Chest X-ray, AP view. Patient: 54 years old, sex M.
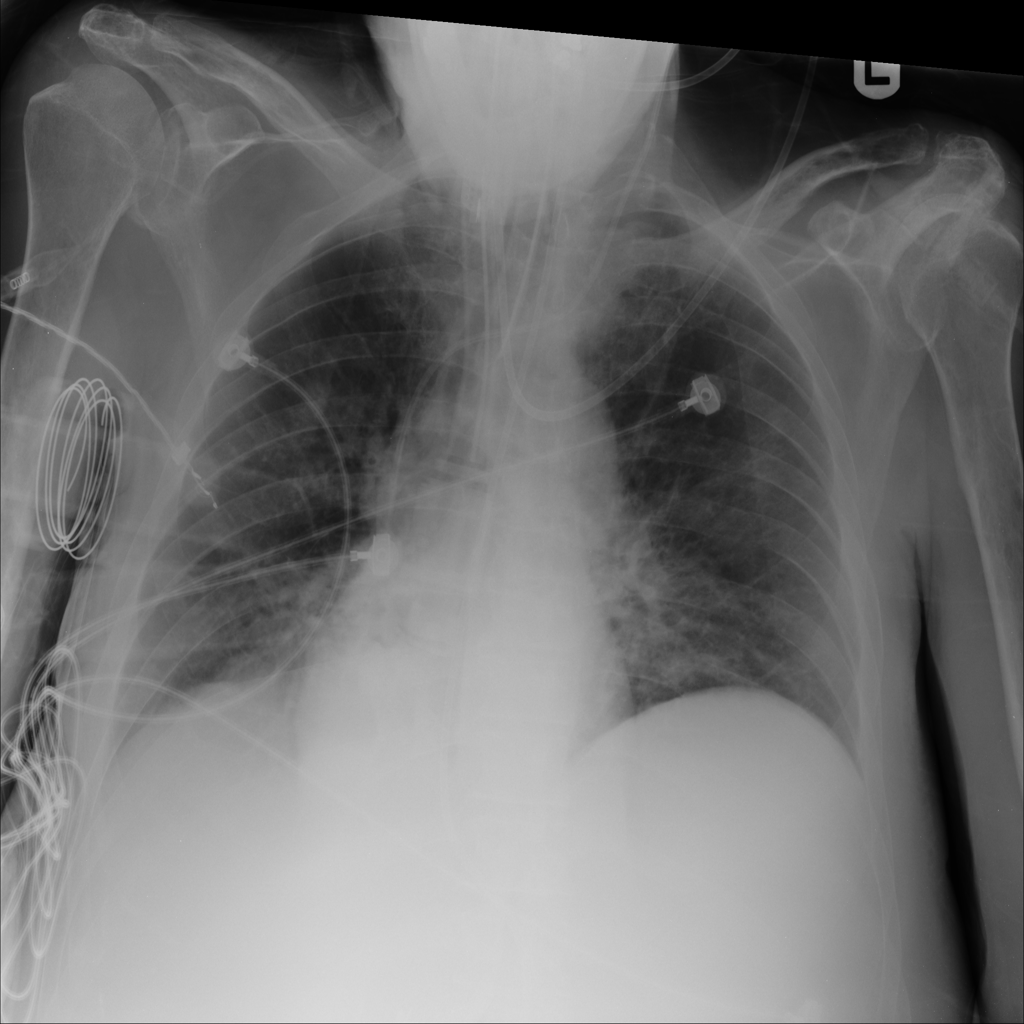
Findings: No Finding